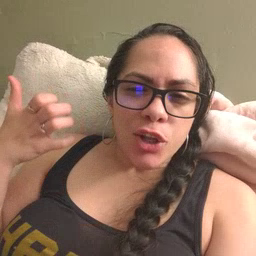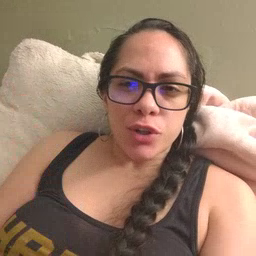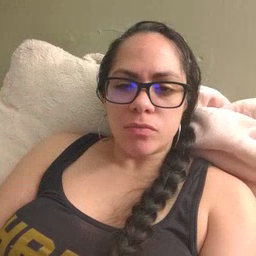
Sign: tiger